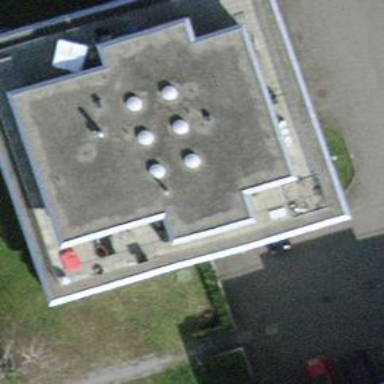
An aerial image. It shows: Building with flat roof oriented across its structure.